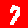
Digit: 7